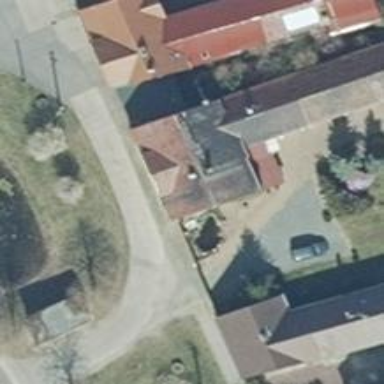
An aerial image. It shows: Residential road.